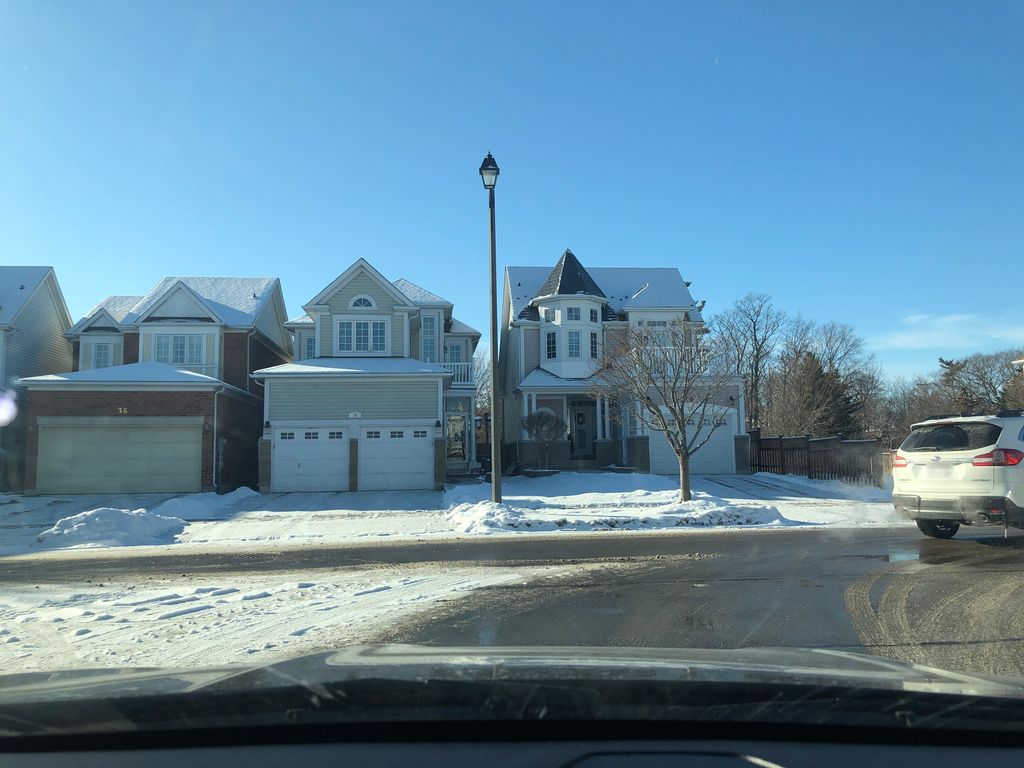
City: toronto